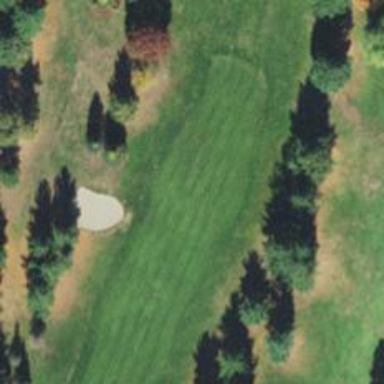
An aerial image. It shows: Golf hole.